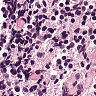
Metastatic tissue present: no